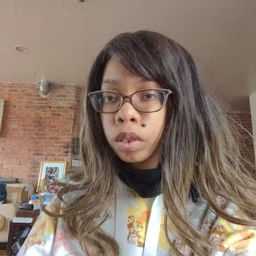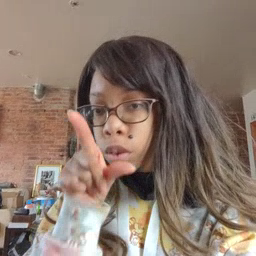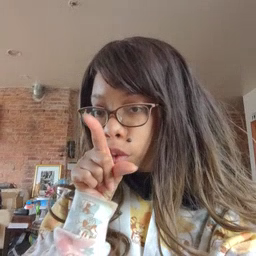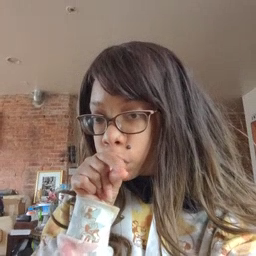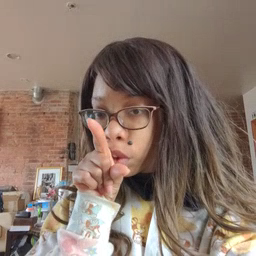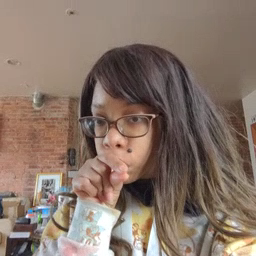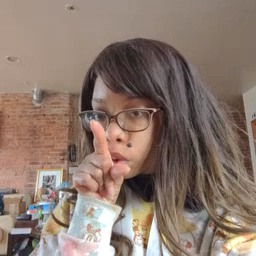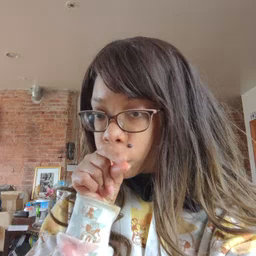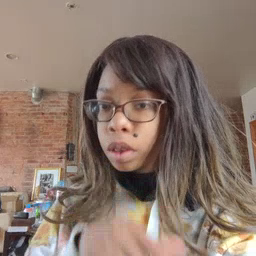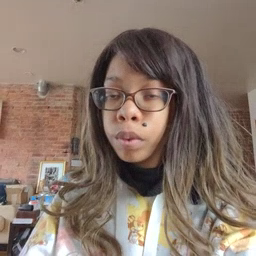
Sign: bird